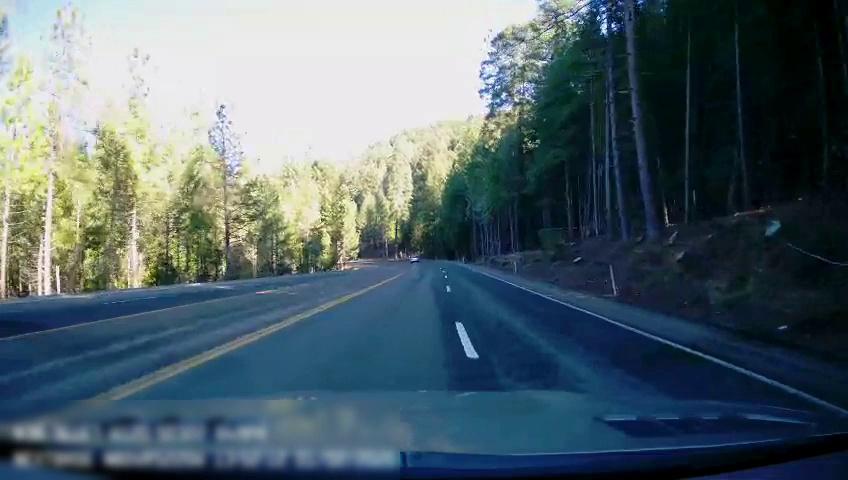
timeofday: Day
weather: Sunny
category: Drivable Space
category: Vehicles | SUV
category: Lanes | Current Lane
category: Lanes | Alternate Lane
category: Lanes | Current Lane
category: Lanes | Alternate Lane
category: Lanes | Opposite Lane
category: Lanes | Opposite Lane
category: Lanes | Opposite Lane